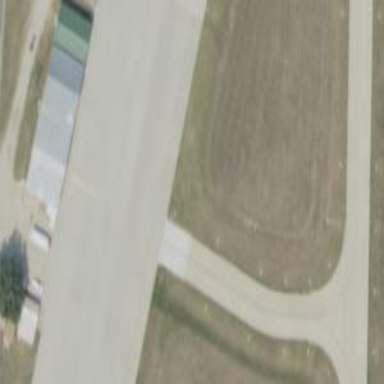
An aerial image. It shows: Apron at the airport.